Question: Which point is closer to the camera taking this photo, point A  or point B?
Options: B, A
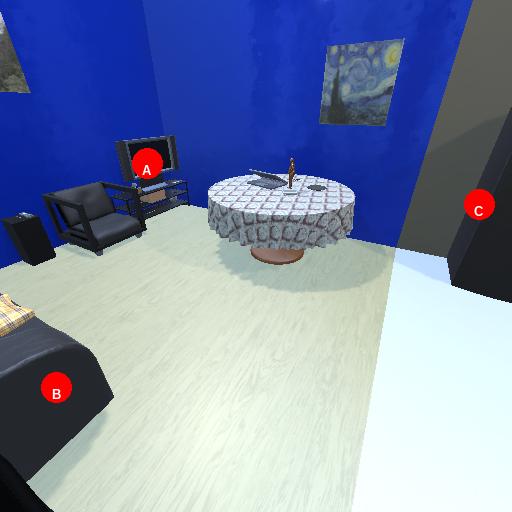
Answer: B